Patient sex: M
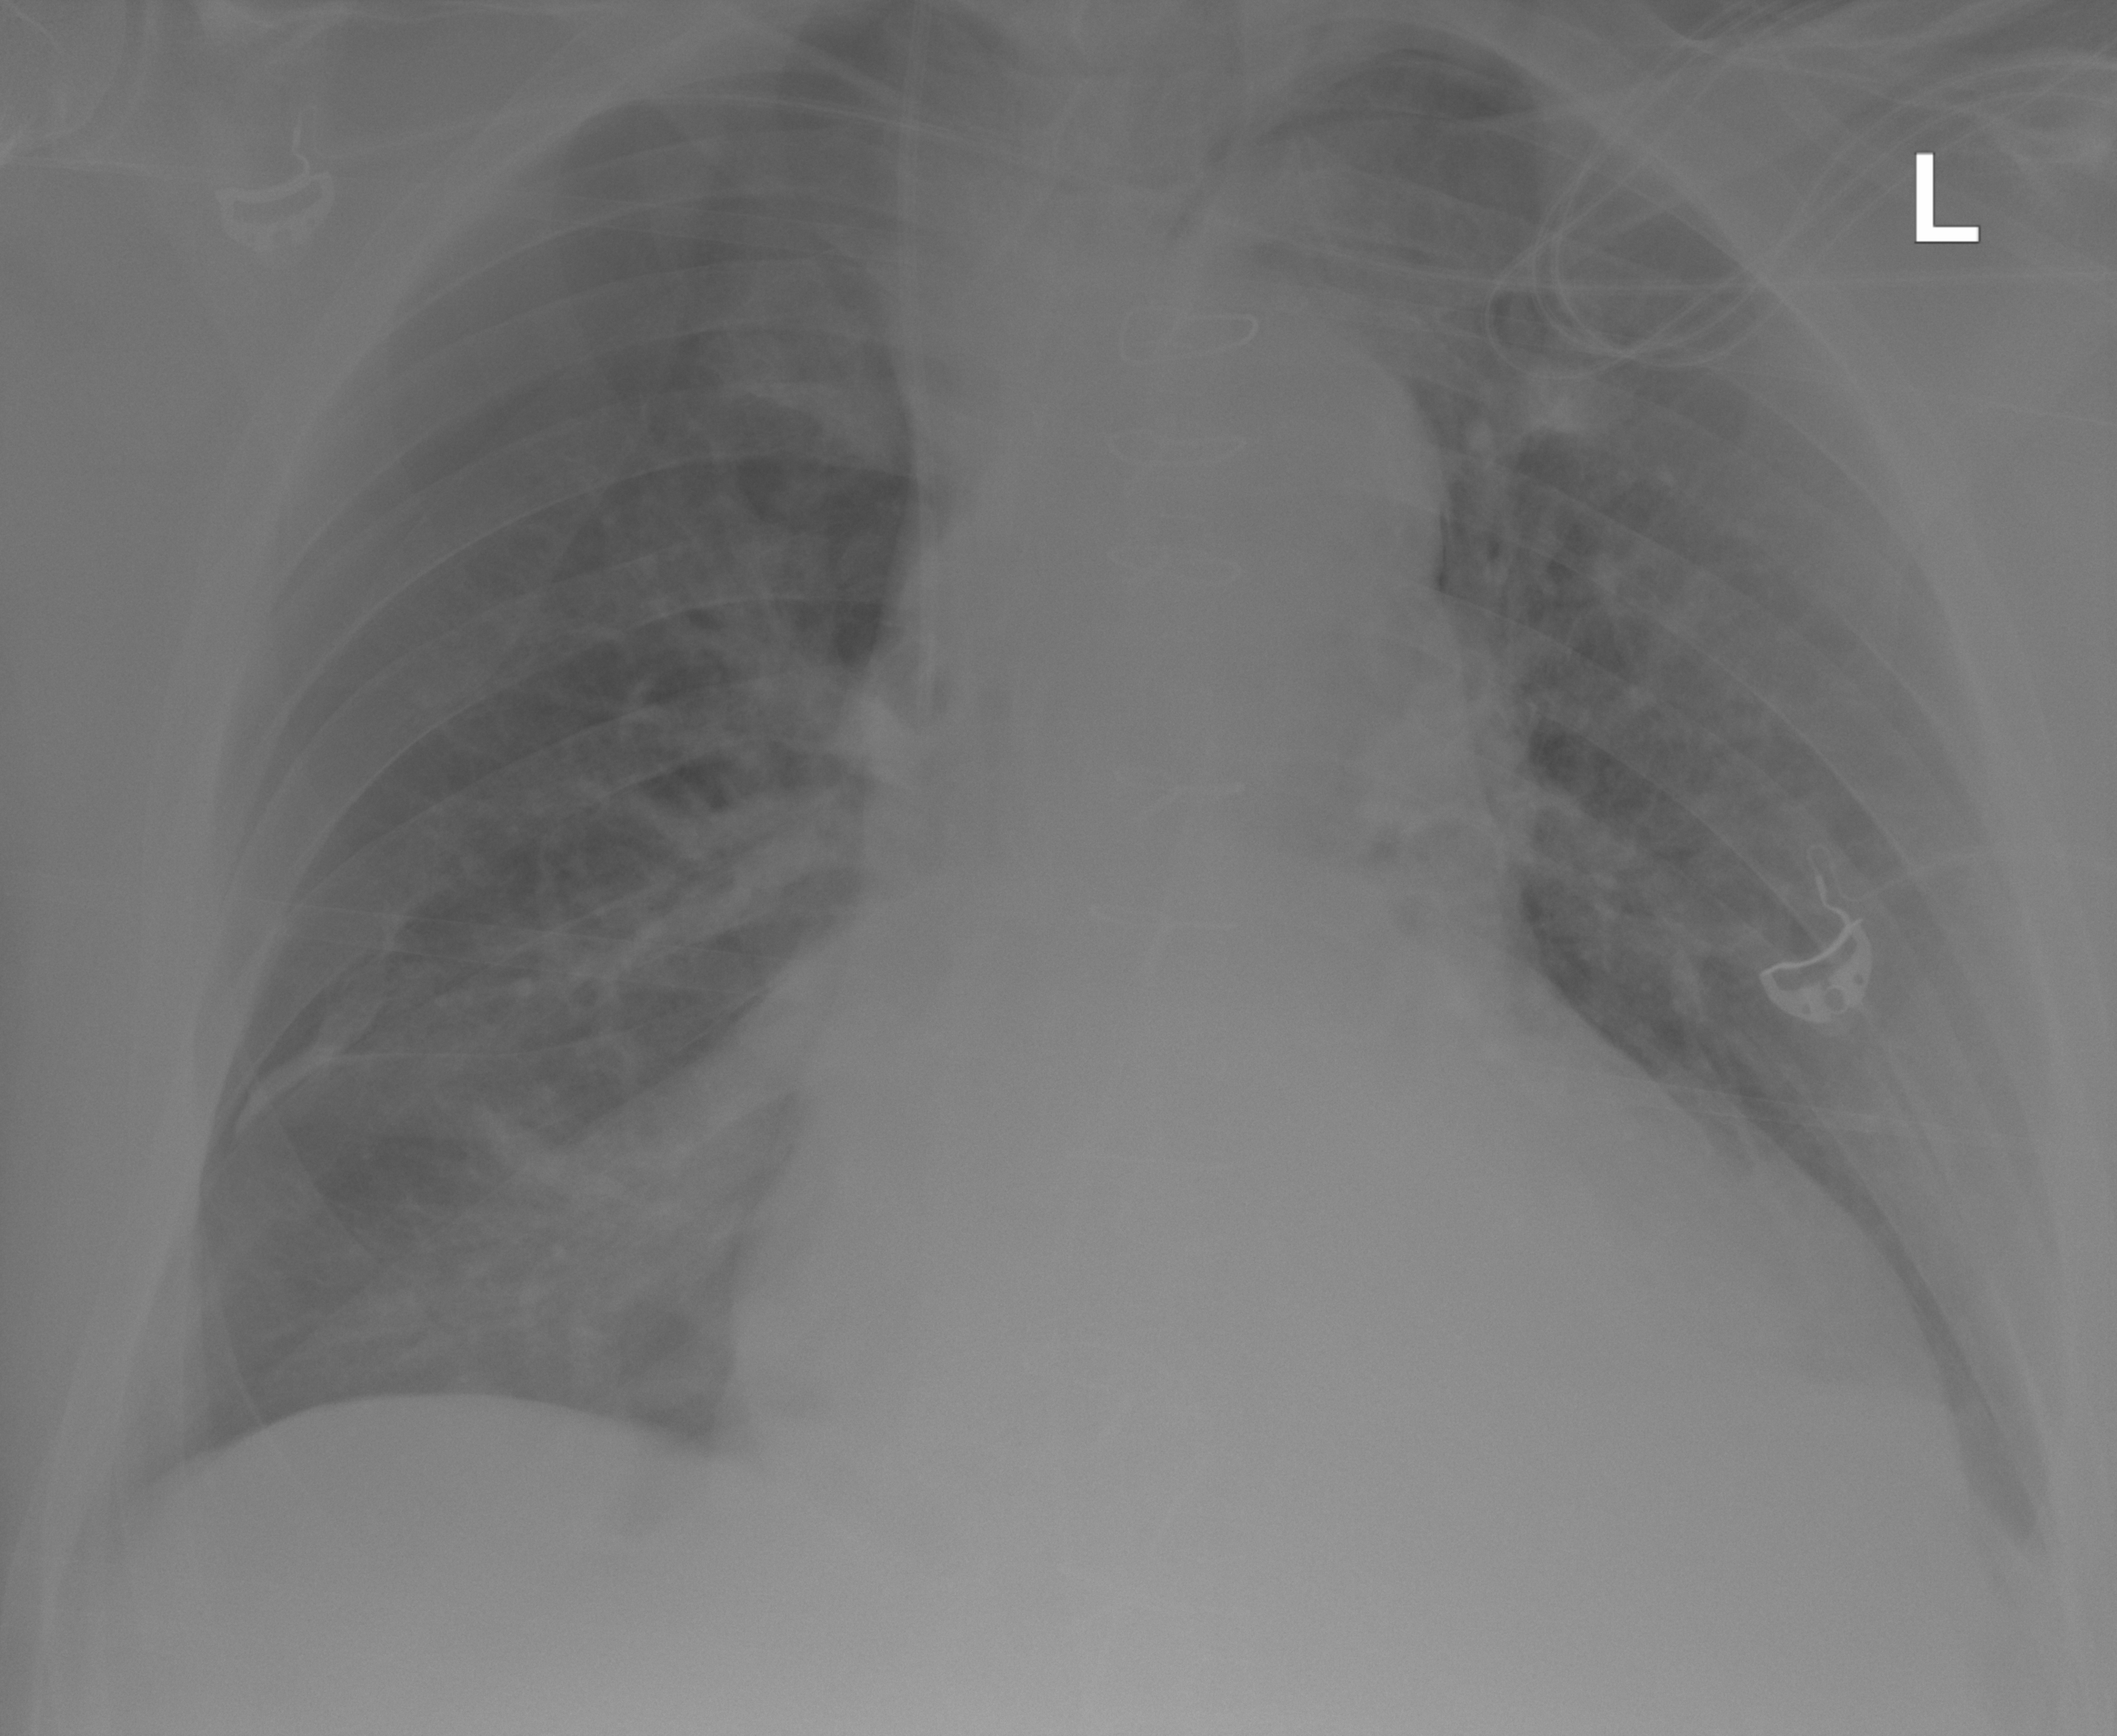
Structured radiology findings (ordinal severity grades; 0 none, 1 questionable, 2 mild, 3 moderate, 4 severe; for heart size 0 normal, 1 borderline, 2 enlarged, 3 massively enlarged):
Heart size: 2
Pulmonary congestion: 2
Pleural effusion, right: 0
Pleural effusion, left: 2
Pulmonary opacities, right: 0
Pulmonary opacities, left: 0
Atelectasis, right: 0
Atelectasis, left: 2